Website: crate-barrel
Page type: billing-address
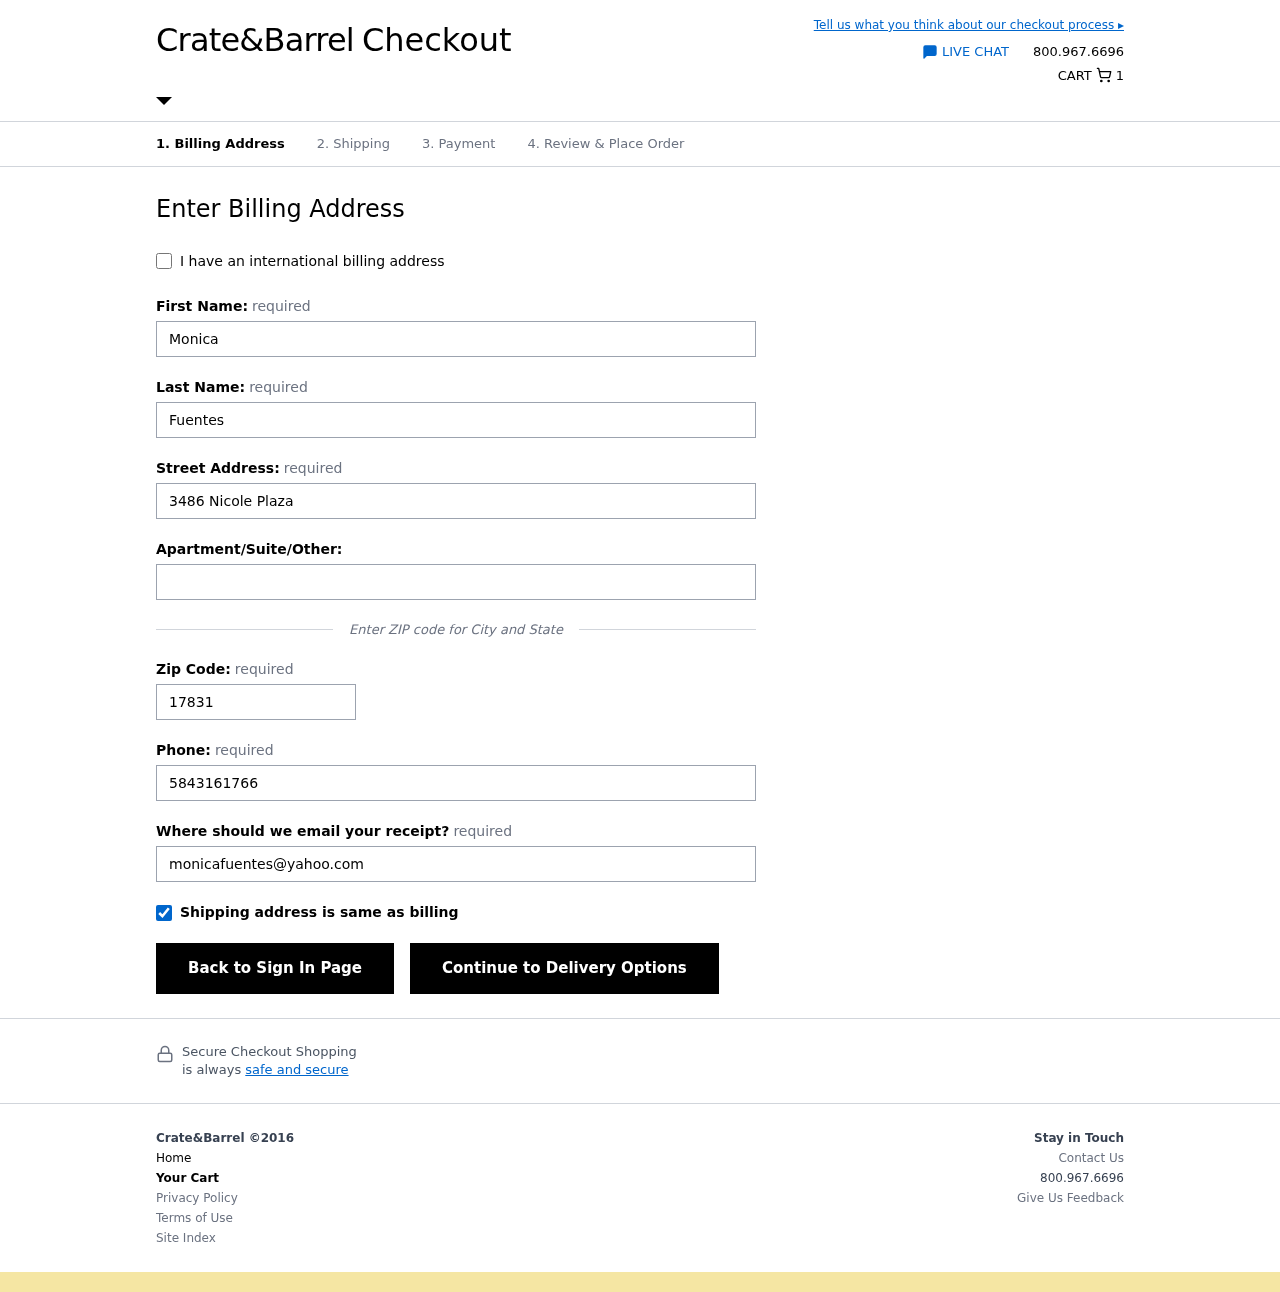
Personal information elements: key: PII_EMAIL
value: monicafuentes@yahoo.com
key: PII_FIRSTNAME
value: Monica
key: PII_LASTNAME
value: Fuentes
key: PII_PHONE
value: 5843161766
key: PII_POSTCODE
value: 17831
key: PII_STREET
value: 3486 Nicole Plaza
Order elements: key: ORDER_NUM_ITEMS
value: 1